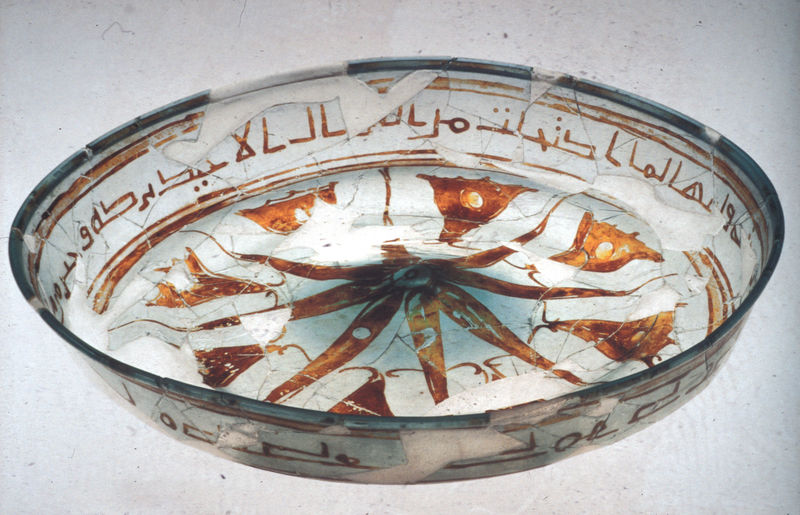
Titel: Schüssel (wahrscheinlich aus Ägypten)
Standort: Kuwait
Institution: National Museum
Schlagwörter: blau, blätter, dunkel, schatten, wasser, weiß, dreieck, gelb, grün, ocker, blume, braun, glas, grau, hell, licht, mitte, orange, schwarz, türkis, zeichen, blüte, blüten, rot, beige, malerei, muster, ornament, alt, schale, schüssel, tablett, teller, bild, flach, sonne, auge, gold, innen, blatt, kreis, rund, keramik, ton, sprung, schrift, afrika, risse, linien, schriftzug, rand, zerstörung, inschrift, ornamente, verzierung, streifen, schriftzeichen, bemalt, foto, fotografie, punkte, außen, gefäß, untergrund, porzellan, orient, orientalisch, stern, strahlen, asien, baun, gebogen, text, buchstaben, photo, zacken, kaputt, weißß, arabisch, obstschale, silbern, farbfoto, rosette, antik, rotbraun, durchsichtig, rötlich, zentrum, bemalung, doppelkreis, fotographie, dreiecke, kelche, brau, email, glasur, islam, artefakt, vertiefung, zerbrochen, antiquität, ägypten, scherben, oktopus, riss, gewölbt, archäologie, fehler, sternförmig, ris, fiale, restauration, geklebt, hebräisch, sprünge, rot blau, persisch, kalligrafie, koranspruch, gesprungen, zersprungen, emaile, oriental, mohammed, puzzle, emaille, repariert, fund, fundstück, msuter, arabische schrift, abschläge, nussbraun, oslam, schadstellen, sufi, zacke, zustand, r, tller, dreieicke, ivrit, kremaik, parozelan